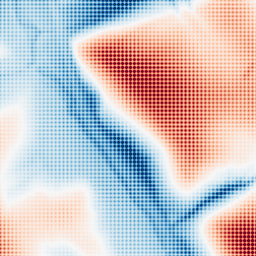
Category: multiscale
Decomposition family: dog
Decomposition parameters: sigma_low: 1
sigma_high: 50
Upsampling method: sinc_blackman
Upsampling parameters: scale: 4
kernel_size: 4
Upsampling scale: 4